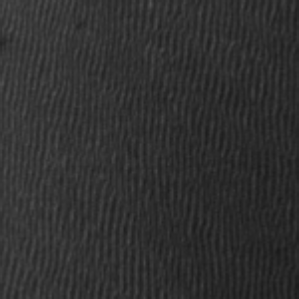
Label: frost